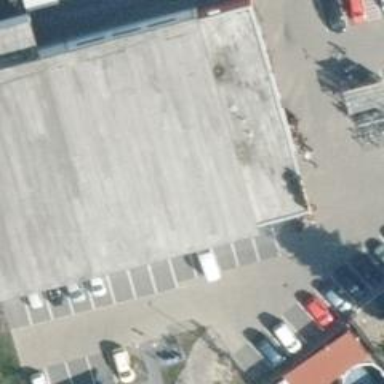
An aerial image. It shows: Retail building.